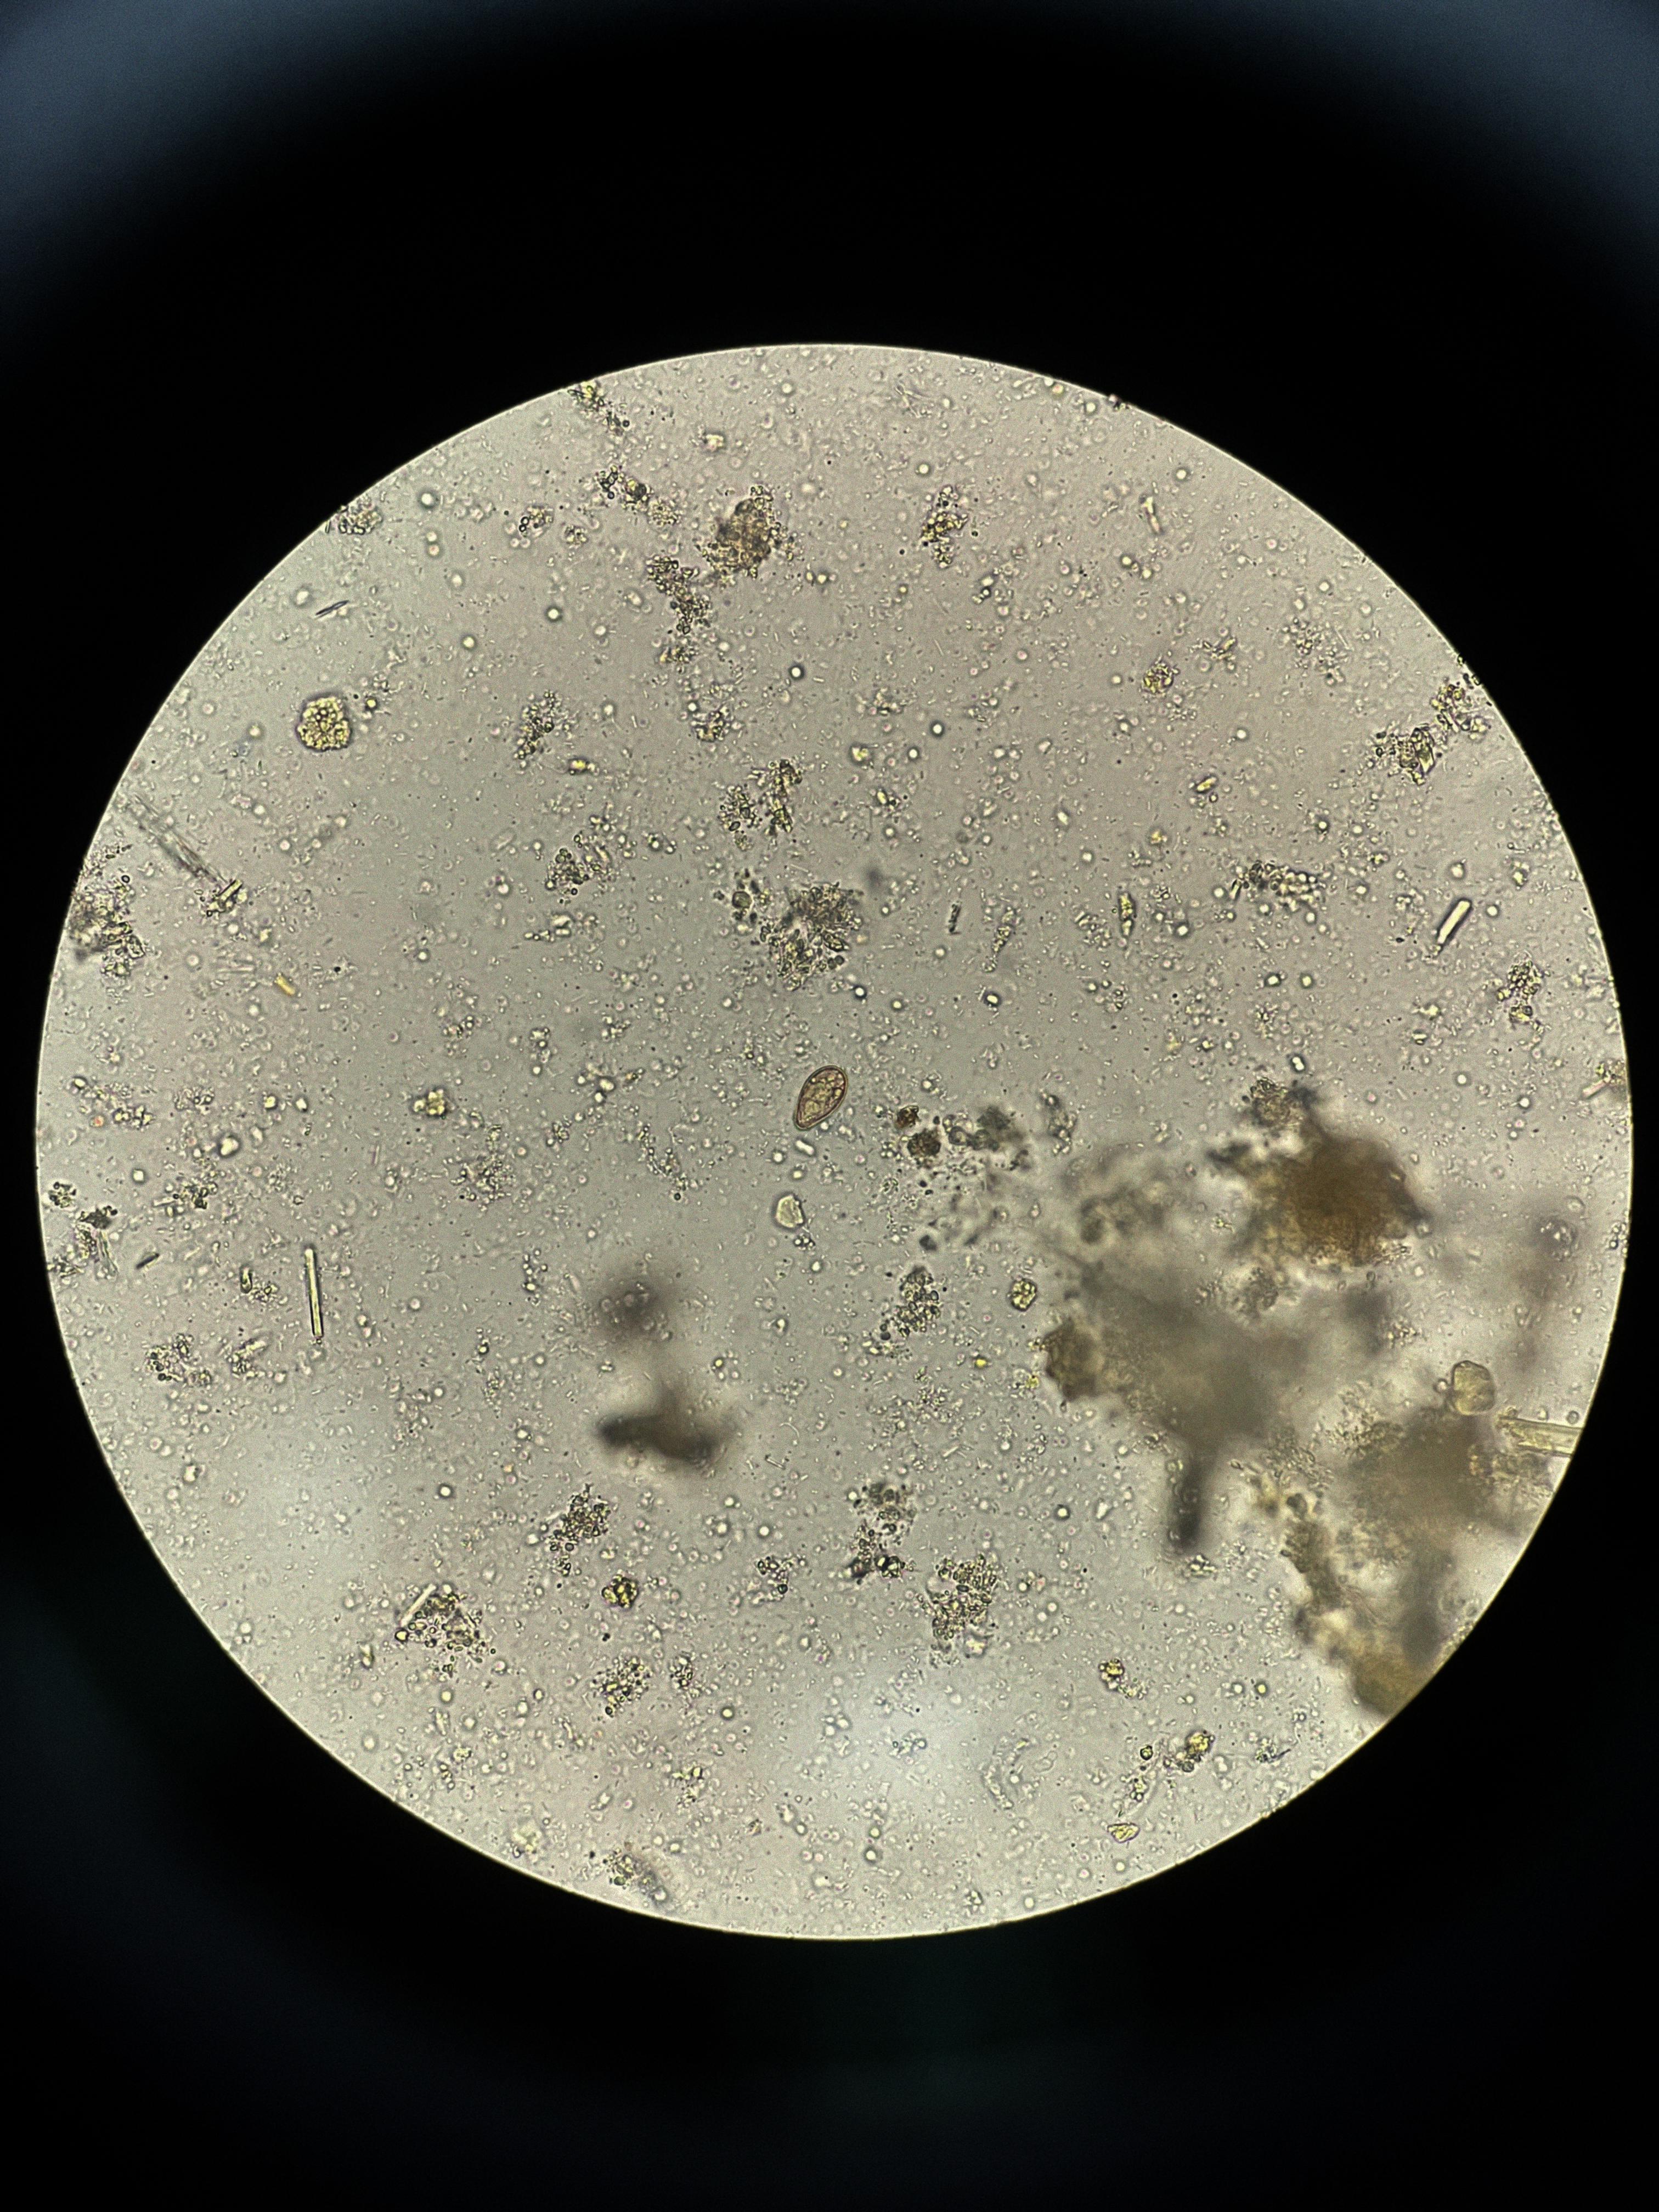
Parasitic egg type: Opisthorchis viverrine